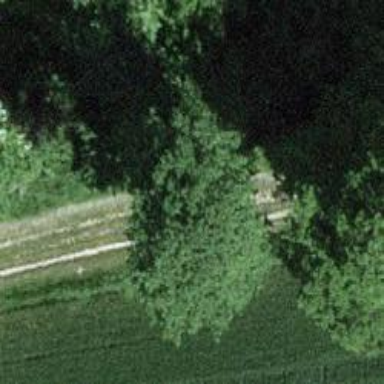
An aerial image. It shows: Track with grade3 surface. There is cycleway alongside the track.